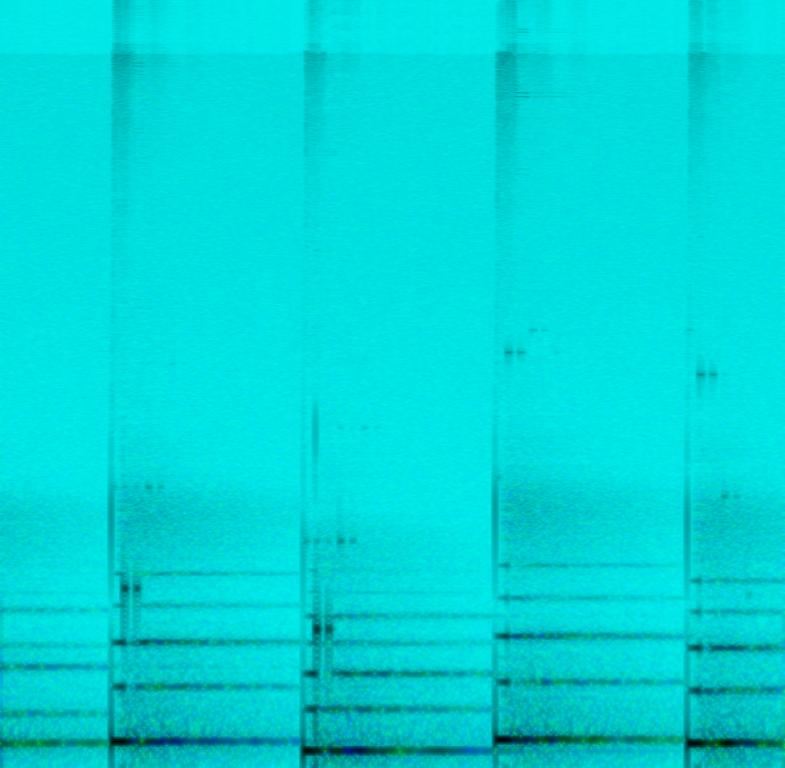
This song features synth sounds. There is no particular melody. There is no percussion and no voices. This sounds like sounds from outer space. When the first note is played, a ring modulated sound is played in the background. The same pattern is found in the third, fourth and fifth notes. This song can be played in a movie featuring an outer space theme.